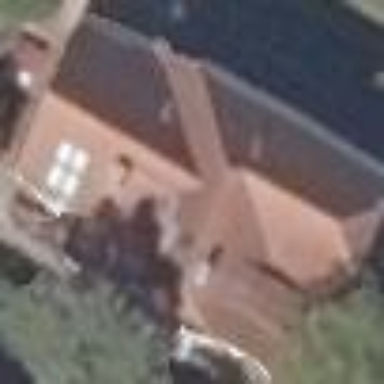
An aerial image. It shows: Residential building with half-hipped roof shape.